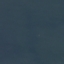
Land use / land cover: SeaLake